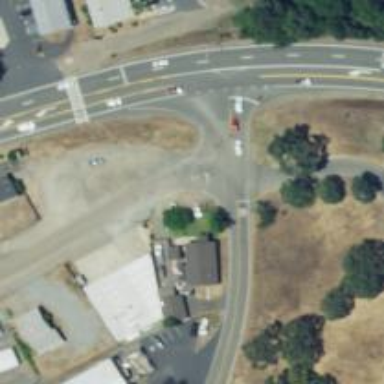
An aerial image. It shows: Stop road.